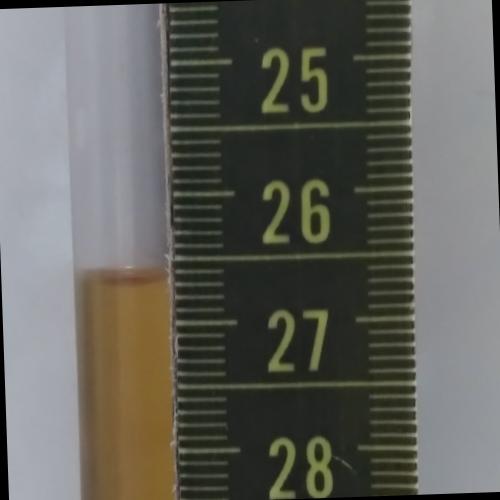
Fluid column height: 26.7 cm